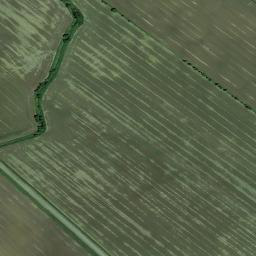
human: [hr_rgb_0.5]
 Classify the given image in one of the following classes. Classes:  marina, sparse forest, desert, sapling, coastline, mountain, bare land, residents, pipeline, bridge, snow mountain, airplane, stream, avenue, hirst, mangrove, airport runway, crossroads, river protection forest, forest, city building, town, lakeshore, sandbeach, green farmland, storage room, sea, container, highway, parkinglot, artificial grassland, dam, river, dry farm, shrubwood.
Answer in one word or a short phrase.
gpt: green farmland